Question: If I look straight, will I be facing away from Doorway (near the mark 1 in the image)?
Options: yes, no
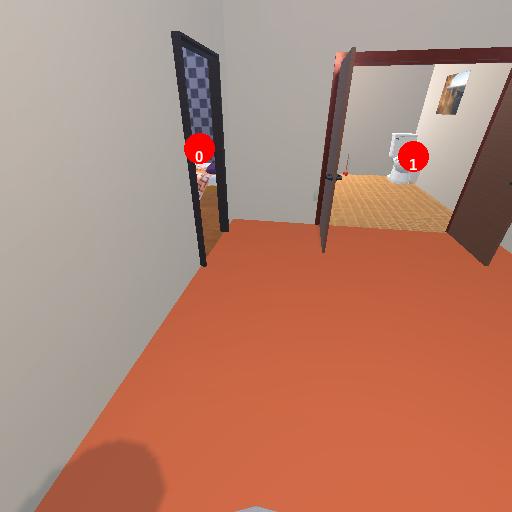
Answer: yes